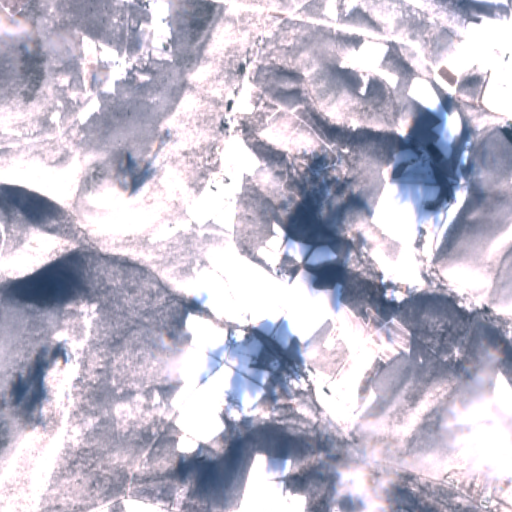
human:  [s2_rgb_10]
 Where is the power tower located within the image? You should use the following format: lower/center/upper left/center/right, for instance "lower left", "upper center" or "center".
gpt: The power tower is located in the upper right of the image.
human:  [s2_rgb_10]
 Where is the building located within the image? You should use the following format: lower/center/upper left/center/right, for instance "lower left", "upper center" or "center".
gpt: The building is located in the lower right of the image.
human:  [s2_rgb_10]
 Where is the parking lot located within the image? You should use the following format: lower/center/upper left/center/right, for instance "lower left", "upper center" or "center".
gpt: There is no parking lot in the image.